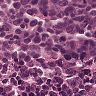
Metastatic tissue present: no